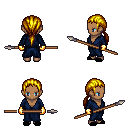
a pixel art fantasy rpg character, female body template, human, dark skin, blue robe, magenta pants, blonde ponytail hairstyle, gold gloves, black slippers, spear, four views (front, back, left, right), 2x2 character sprite sheet, small pixel art, hard edges, no anti-aliasing